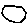
Label: circle